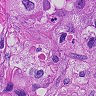
Metastatic tissue present: yes